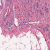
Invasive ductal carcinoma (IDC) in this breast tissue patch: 1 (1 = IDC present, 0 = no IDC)